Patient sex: F
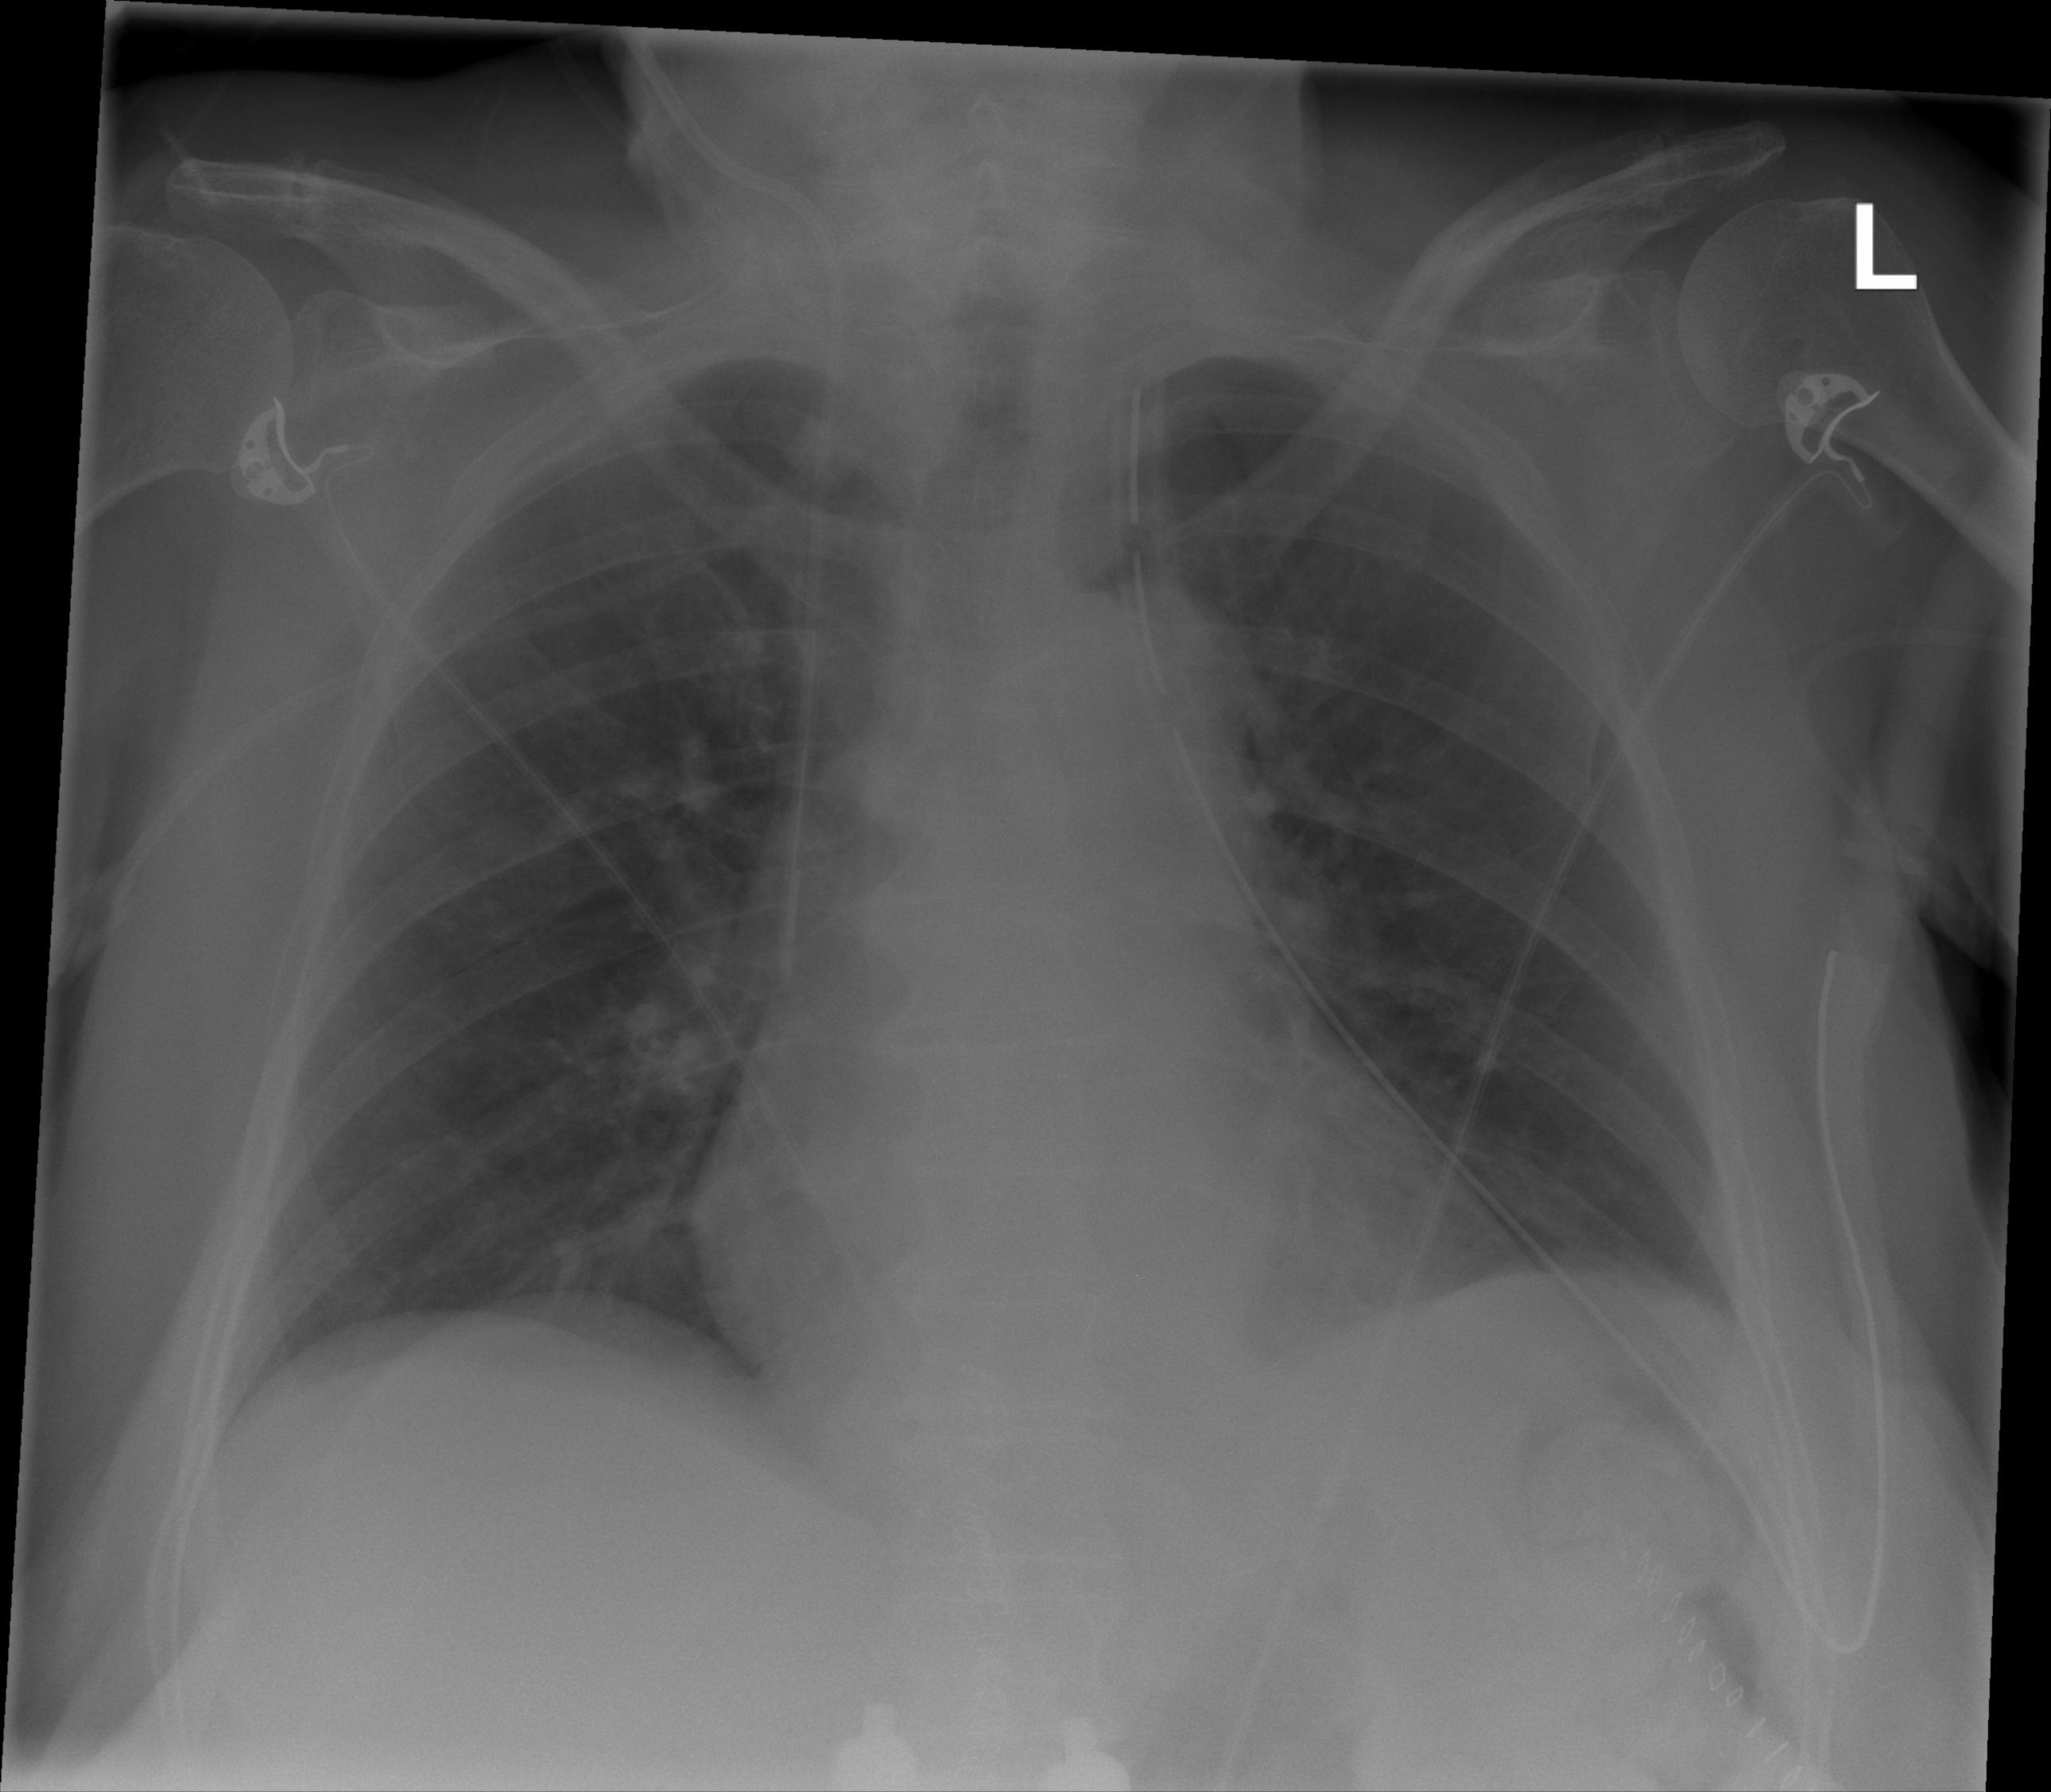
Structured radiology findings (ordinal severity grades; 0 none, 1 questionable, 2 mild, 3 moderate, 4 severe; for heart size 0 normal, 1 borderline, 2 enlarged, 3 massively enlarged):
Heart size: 0
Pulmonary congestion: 0
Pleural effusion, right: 0
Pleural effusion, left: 2
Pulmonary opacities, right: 0
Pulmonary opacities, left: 0
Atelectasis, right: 0
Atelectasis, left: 0